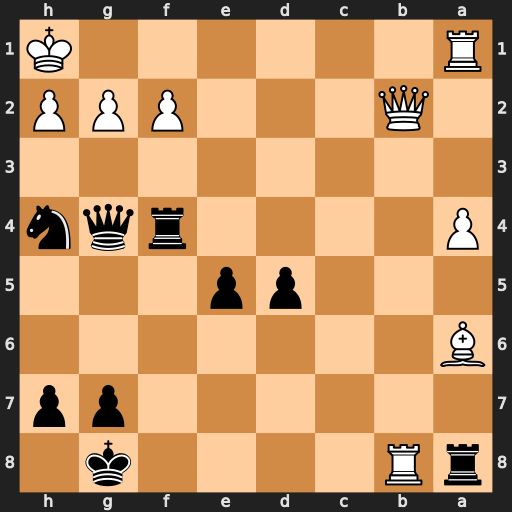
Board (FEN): rR4k1/6pp/B7/3pp3/P4rqn/8/1Q3PPP/R6K
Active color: b
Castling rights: -
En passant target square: -
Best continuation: Rxb8 Qxb8+ Rf8